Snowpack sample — Buffalo Mountain, Silverthorne, Colorado, USA (1/25/25, 10:11 AM MST)
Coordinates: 39.6222, -106.1139
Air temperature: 22 °F
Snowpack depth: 110 cm
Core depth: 30 cm
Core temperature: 42.8 °F
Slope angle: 12°, slope face: 102°
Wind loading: high
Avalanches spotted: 0
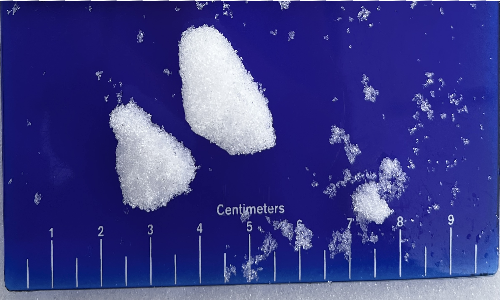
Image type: core
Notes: No avalanches nearby, collected on the outskirts of a fire break 15 meters from the treeline, on way to Buffalo and Red Mountain